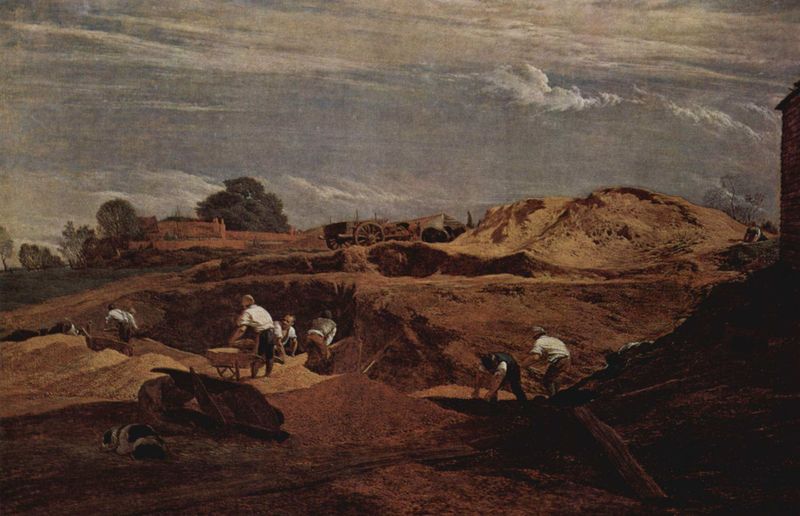
Titel: Kiesgruben von Kensington
Künstler: John Linnell
Standort: London
Institution: Tate Gallery
Schlagwörter: baum, berg, blau, dunkel, felsen, gemälde, himmel, mann, schatten, wolken, bäume, frauen, landschaft, menschen, ocker, sand, stadt, abend, braun, grau, holz, licht, männer, weiss, gebäude, haus, hund, wiese, wolke, malerei, hemd, steine, niederlande, erde, feld, horizont, hügel, weite, boden, land, realismus, personen, arbeit, bauern, genre, karren, düster, genremalerei, moderne, acker, arbeiten, feldarbeit, berge, düne, öde, dorf, mauer, kahl, arbeiter, grube, karre, rad, schubkarre, schubkarren, wagen, wetter, finster, graun, neue sachlichkeit, weste, anschnitt, bedeckt, loch, werkzeug, graben, spätsommer, torf, ähren, landarbeit, schaufel, bauen, baustelle, landarbeiter, menschne, olke, wiee, steinbruch, abbau, waren, sozialismus, schaufeln, bergbau, schippe, abraum, fleißig, arbeitet, sandgrube, fleiß, abtragung, courot, goldene zeit rauhes leben, karriere, lehmgrube, kloseter